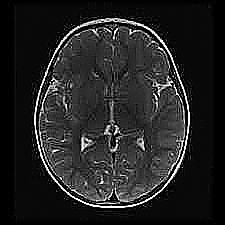
Label: notumor